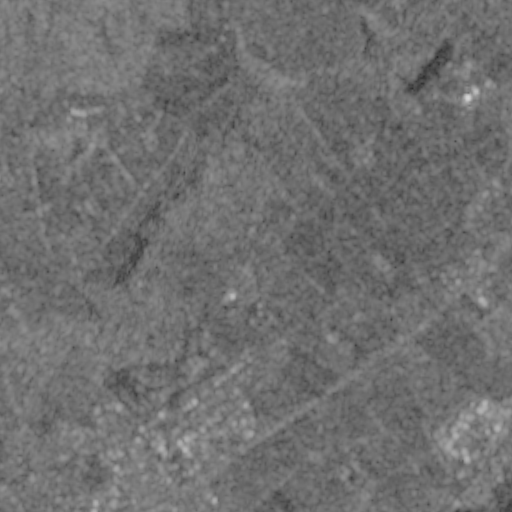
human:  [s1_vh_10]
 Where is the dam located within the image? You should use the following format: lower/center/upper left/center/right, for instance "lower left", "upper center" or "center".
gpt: The dam is located in the upper right of the image.
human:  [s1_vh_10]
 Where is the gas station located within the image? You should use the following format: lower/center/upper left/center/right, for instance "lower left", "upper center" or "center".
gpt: The gas station is located in the lower left of the image.
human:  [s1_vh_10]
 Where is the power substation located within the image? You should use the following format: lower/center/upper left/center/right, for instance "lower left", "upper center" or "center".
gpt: The power substation is located in the center right of the image.
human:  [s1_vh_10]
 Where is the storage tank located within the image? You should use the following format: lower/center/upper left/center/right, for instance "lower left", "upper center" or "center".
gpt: The storage tank is located in the upper right of the image.
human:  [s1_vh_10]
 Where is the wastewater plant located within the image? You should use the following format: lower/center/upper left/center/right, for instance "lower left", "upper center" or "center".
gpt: The wastewater plant is located in the lower right of the image.
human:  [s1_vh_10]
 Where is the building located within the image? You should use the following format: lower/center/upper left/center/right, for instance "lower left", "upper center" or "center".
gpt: There is no building in the image.

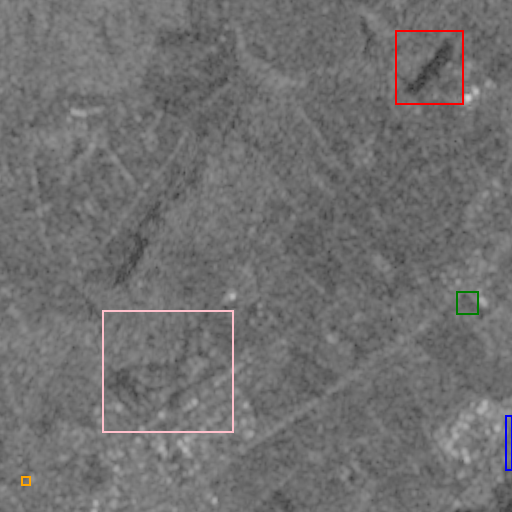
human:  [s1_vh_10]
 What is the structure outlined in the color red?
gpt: The structure outlined in red is a dam.
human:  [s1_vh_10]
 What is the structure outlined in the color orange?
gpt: The structure outlined in orange is a gas station.
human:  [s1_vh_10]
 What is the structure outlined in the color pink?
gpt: The structure outlined in pink is a park.
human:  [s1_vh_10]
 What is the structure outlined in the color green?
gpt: The structure outlined in green is a parking lot.
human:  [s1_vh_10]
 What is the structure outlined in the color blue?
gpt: The structure outlined in blue is a wastewater plant.
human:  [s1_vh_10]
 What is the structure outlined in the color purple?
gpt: There is no purple outline.